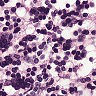
Metastatic tissue present: no